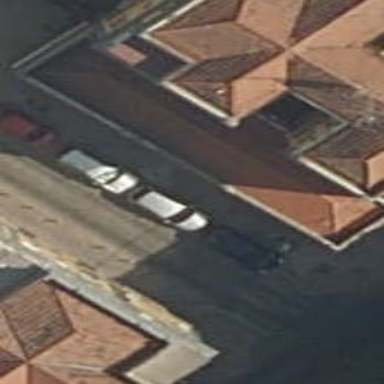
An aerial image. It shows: Residential building.